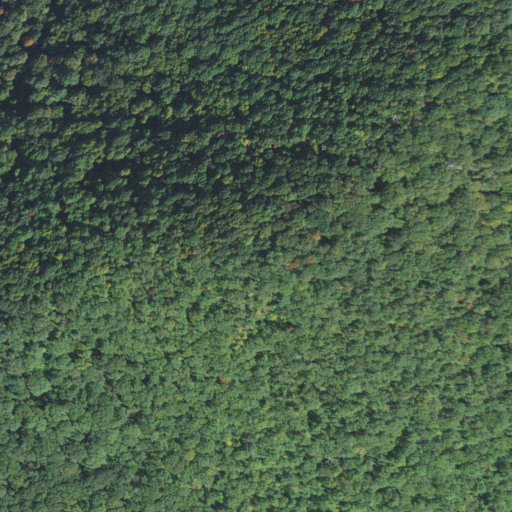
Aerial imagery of mountain in North Carolina named Beaty Spring Knob containing only deciduous forest